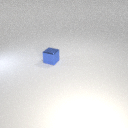
small blue metal cube